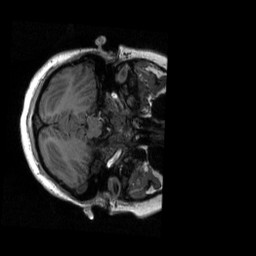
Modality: T1w
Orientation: axial
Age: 22
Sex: female
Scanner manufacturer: siemens
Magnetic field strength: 3 T
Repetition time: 2.3 s
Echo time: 0.00298 s